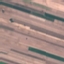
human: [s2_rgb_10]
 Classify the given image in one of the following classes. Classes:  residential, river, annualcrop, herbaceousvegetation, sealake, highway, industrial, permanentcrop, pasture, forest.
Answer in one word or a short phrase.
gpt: AnnualCrop